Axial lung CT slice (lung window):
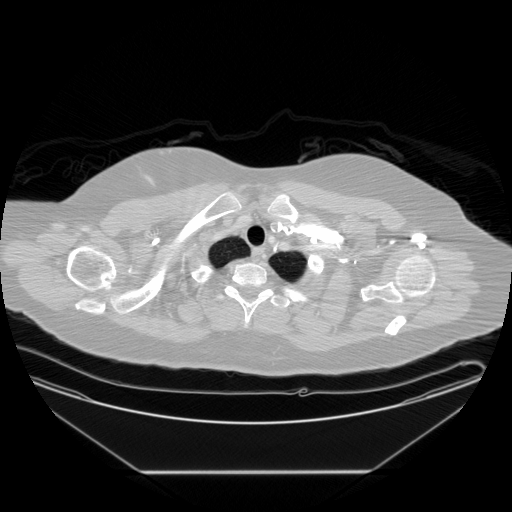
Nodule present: no